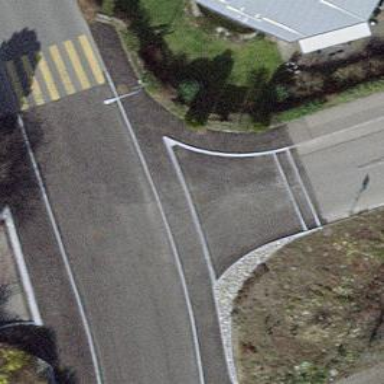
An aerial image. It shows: Marked crossing on the road.